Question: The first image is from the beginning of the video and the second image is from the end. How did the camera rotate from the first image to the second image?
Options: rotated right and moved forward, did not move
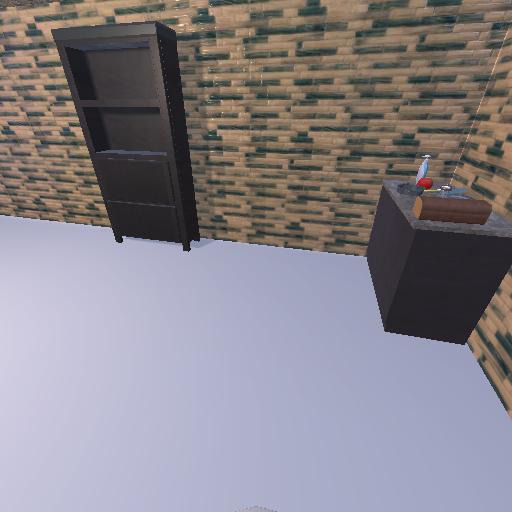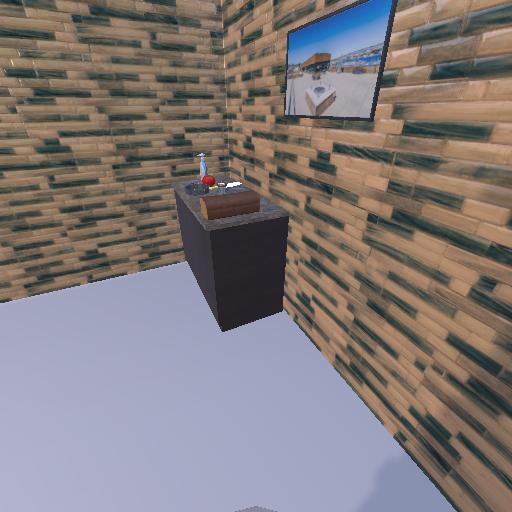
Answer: rotated right and moved forward